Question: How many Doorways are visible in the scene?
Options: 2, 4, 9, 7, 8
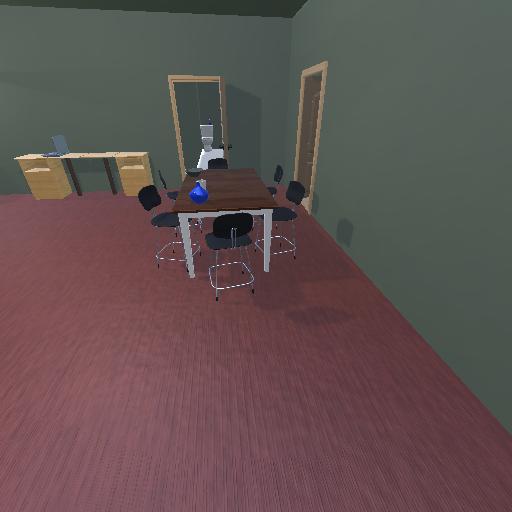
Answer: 2